An envelope spectrum derived from a bearing vibration measurement is shown; the reference markers locate BPFO, BPFI, BSF and FTF for this bearing geometry and shaft speed. What is the most likely bearing condition (normal, inner_race, outer_race, ball)?
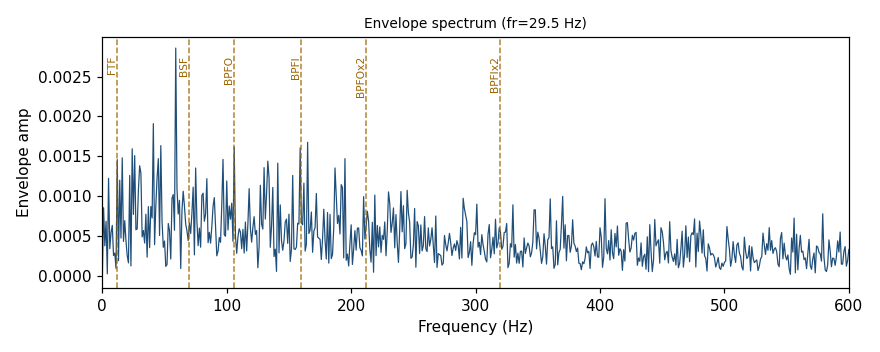
Answer: normal